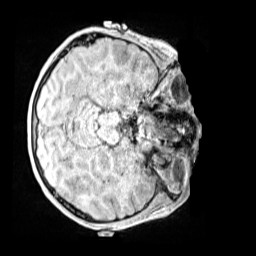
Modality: MP2RAGE
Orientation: axial
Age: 9
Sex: female
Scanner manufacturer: siemens
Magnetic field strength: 3 T
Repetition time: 4 s
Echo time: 0.00299 s